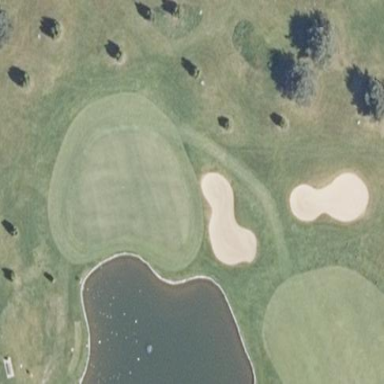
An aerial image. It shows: Golf green.